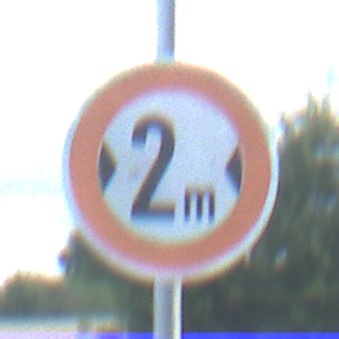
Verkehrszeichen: TatsaechlicheBreite2
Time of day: MorningAfternoon
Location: Outdoor (Nature)
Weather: PartlyCloudy
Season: NotSpecified
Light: Natural